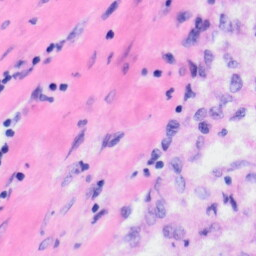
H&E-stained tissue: Liver